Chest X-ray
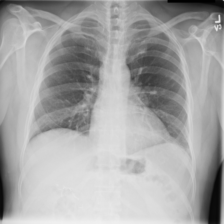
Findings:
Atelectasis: negative
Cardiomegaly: negative
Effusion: negative
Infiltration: negative
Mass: negative
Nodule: negative
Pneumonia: negative
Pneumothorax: negative
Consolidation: negative
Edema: negative
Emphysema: negative
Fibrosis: negative
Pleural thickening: negative
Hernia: negative